Question:
Is it possible to implement 'axis2' in an 'JSF 2.0' project ?? it seems I cannot do that because it pops up an error saying : 'javaserver faces 2.0 requires dynamic web module 2.5', and 'axis2' requires dynamic module '2.2' or '2.3' does anyone have any solution please ??
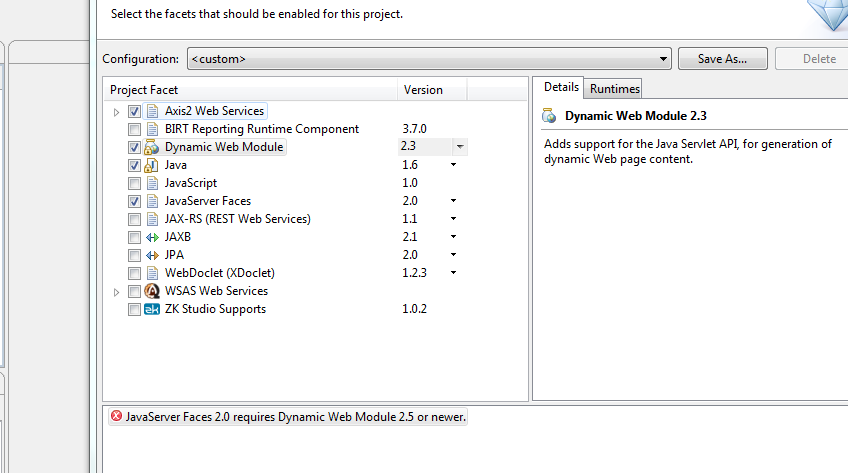
Answer: I just tried this on MyEclipse 10.7.1 and had no problem. I just added JSF capabilities to the web project (right click on the project and go to MyEclipse->Add JSF Capabilities, selecting 2.0. Then I set the Axis2 runtime in the preferences (I have an old Axis2 1.5.4 runtime). Then I went to the preferences page you showed, for the project, and added Axis2. I got no errors. For the Axis2 runtime preferences page, you need to have the WTP Extras enabled (Window->Preferences->General->Capabilities->Advanced then open MyEclipse Standard Tools and select WTP Extras before clicking OK).
I'm not sure if the release of MyEclipse is significant but, if you're not on the latest (10.7.1) it would probably be a good idea to update your installation first.